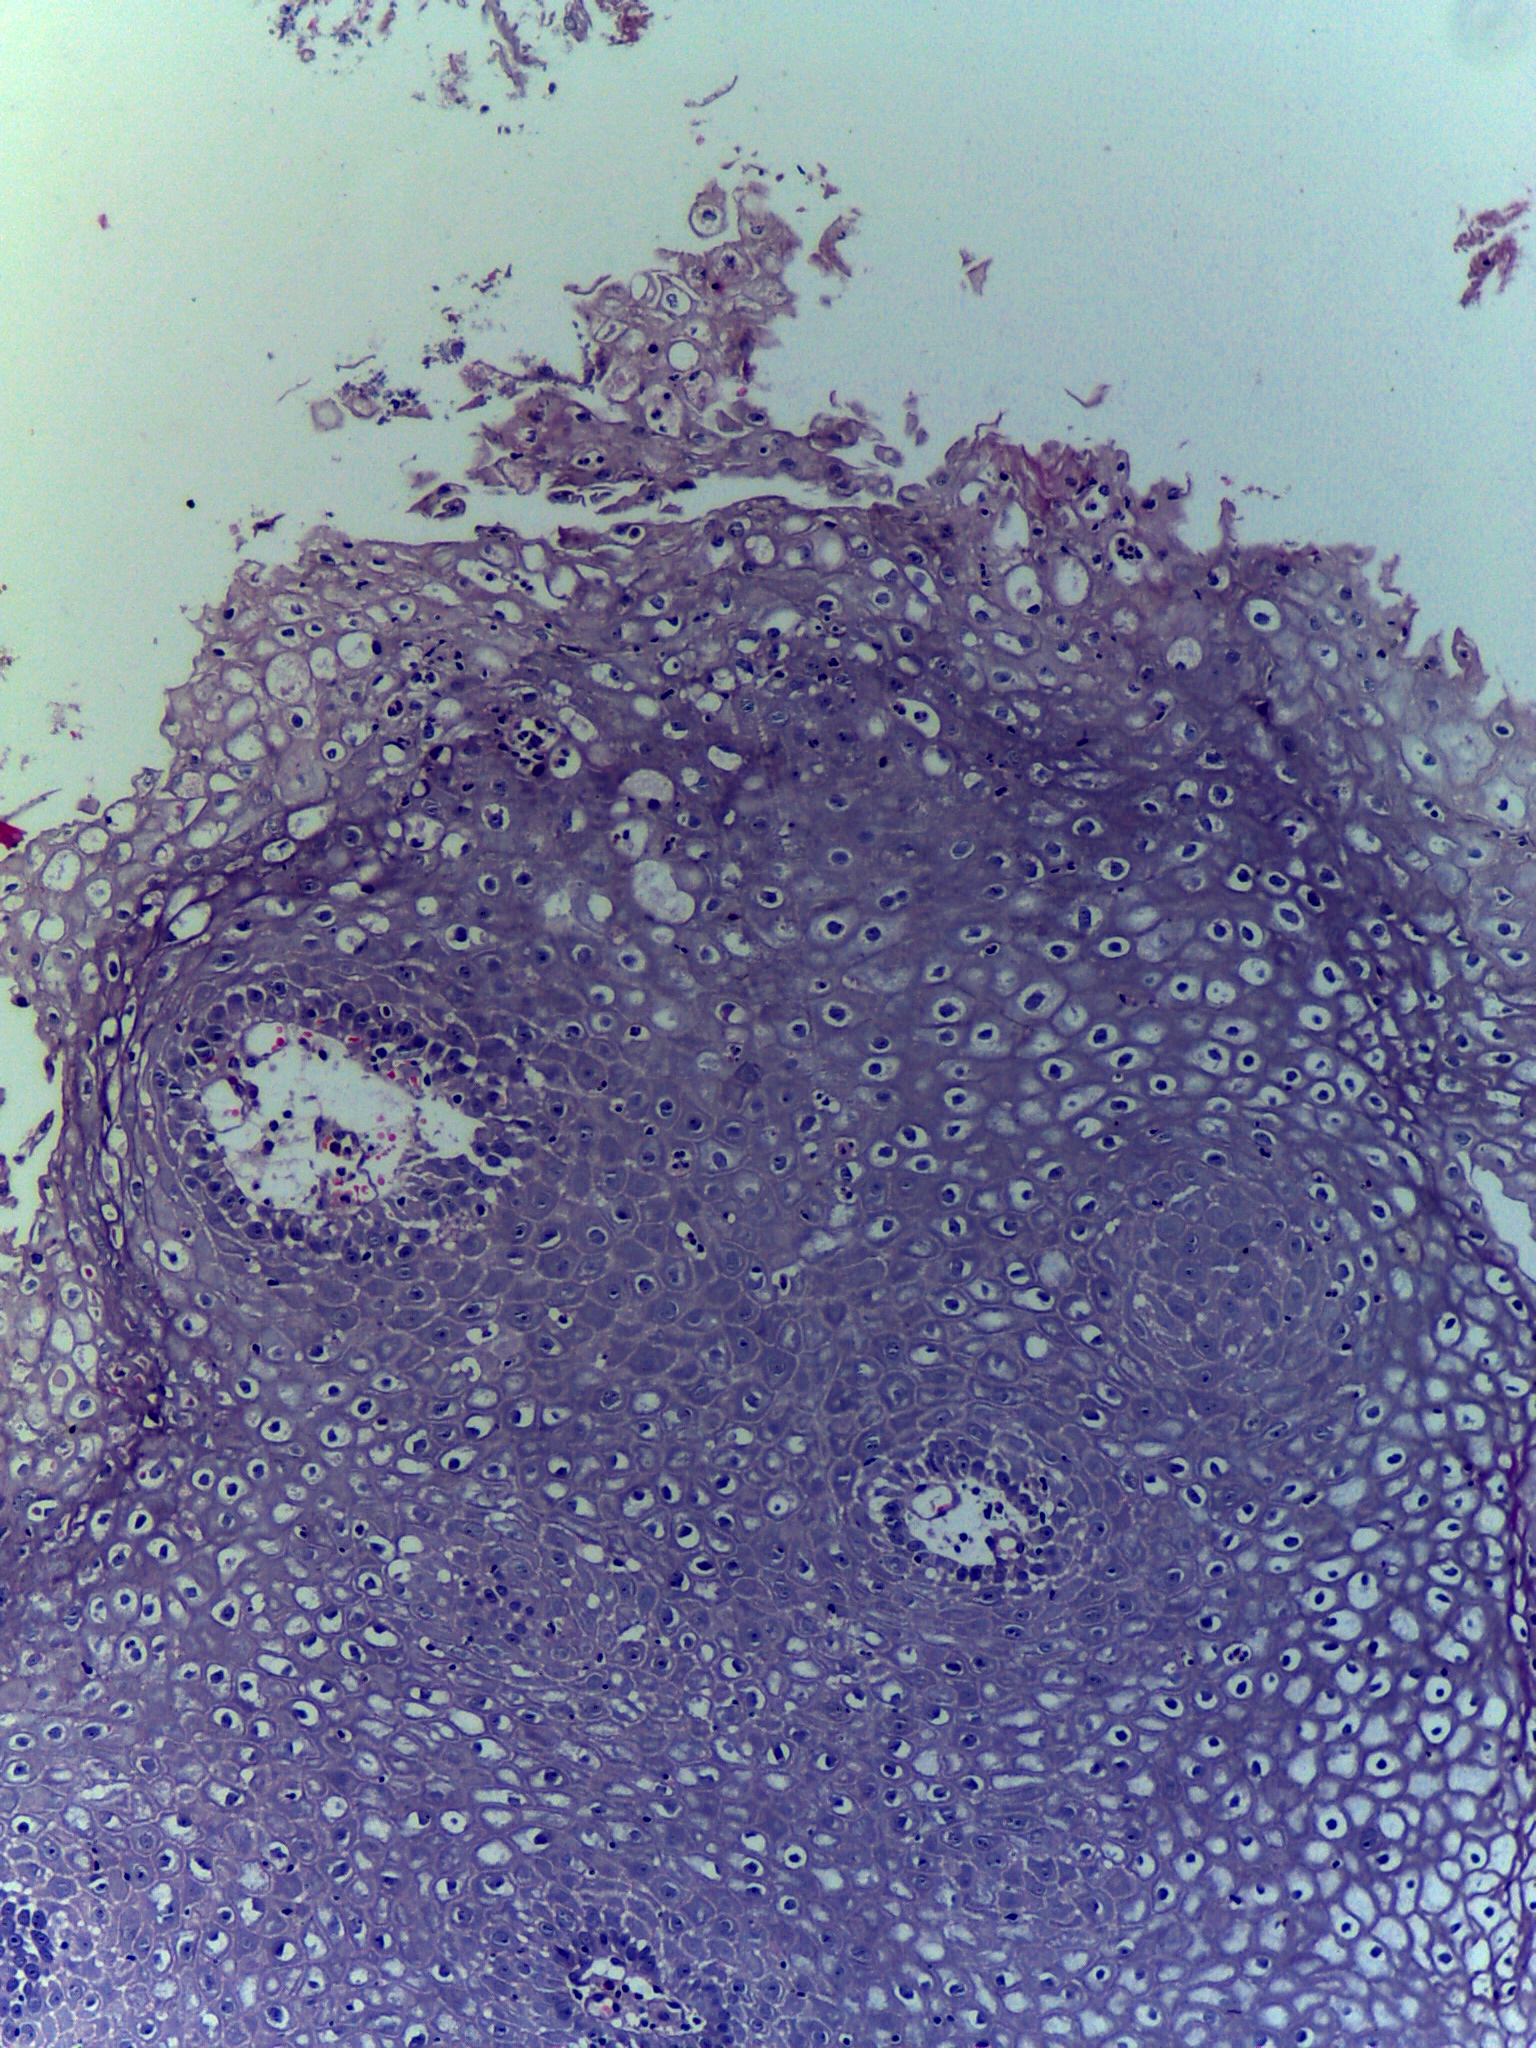
Diagnosis: OSCC